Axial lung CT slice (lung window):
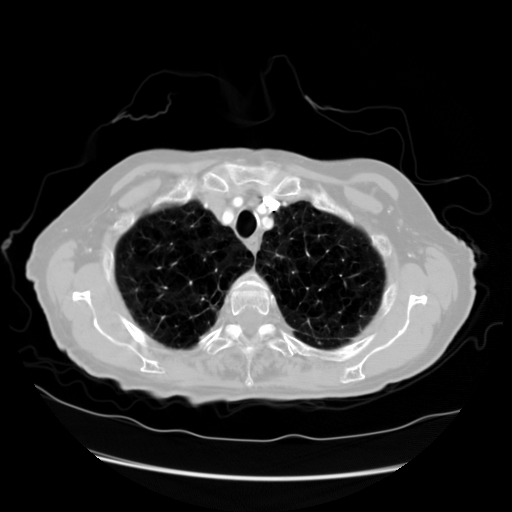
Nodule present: no